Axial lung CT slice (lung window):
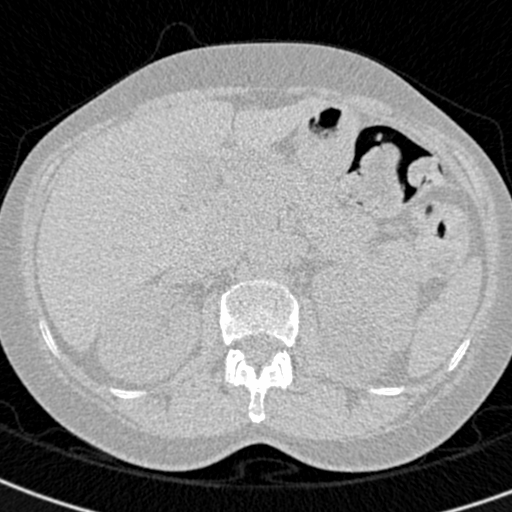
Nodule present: no